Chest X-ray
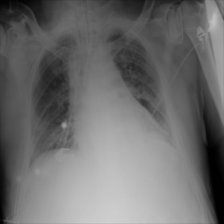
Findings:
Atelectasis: negative
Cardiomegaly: negative
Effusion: negative
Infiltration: negative
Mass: negative
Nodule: negative
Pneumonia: negative
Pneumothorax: negative
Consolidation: negative
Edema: negative
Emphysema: negative
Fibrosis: negative
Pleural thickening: negative
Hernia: negative